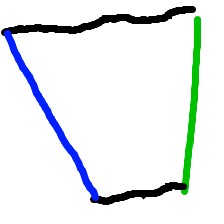
Shape: trapezoid